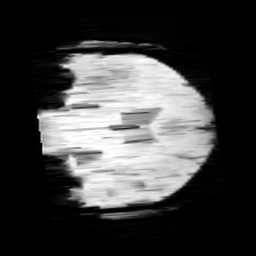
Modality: minIP
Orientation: coronal
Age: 9
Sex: male
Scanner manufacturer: siemens
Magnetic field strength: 3 T
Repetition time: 0.027 s
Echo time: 0.02 s